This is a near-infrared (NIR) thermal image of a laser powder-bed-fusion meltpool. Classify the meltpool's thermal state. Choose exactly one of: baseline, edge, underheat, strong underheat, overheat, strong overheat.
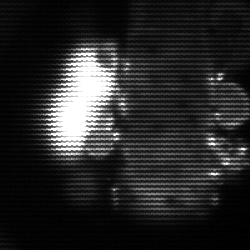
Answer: strong underheat